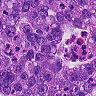
Metastatic tissue present: yes